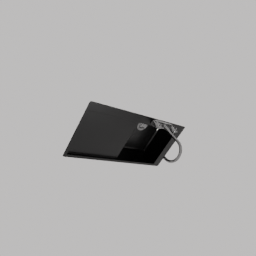
Label: appliances